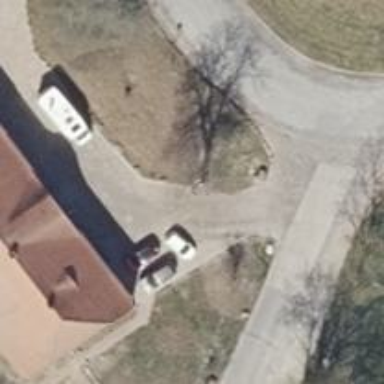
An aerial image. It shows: Emergency access point on the road.